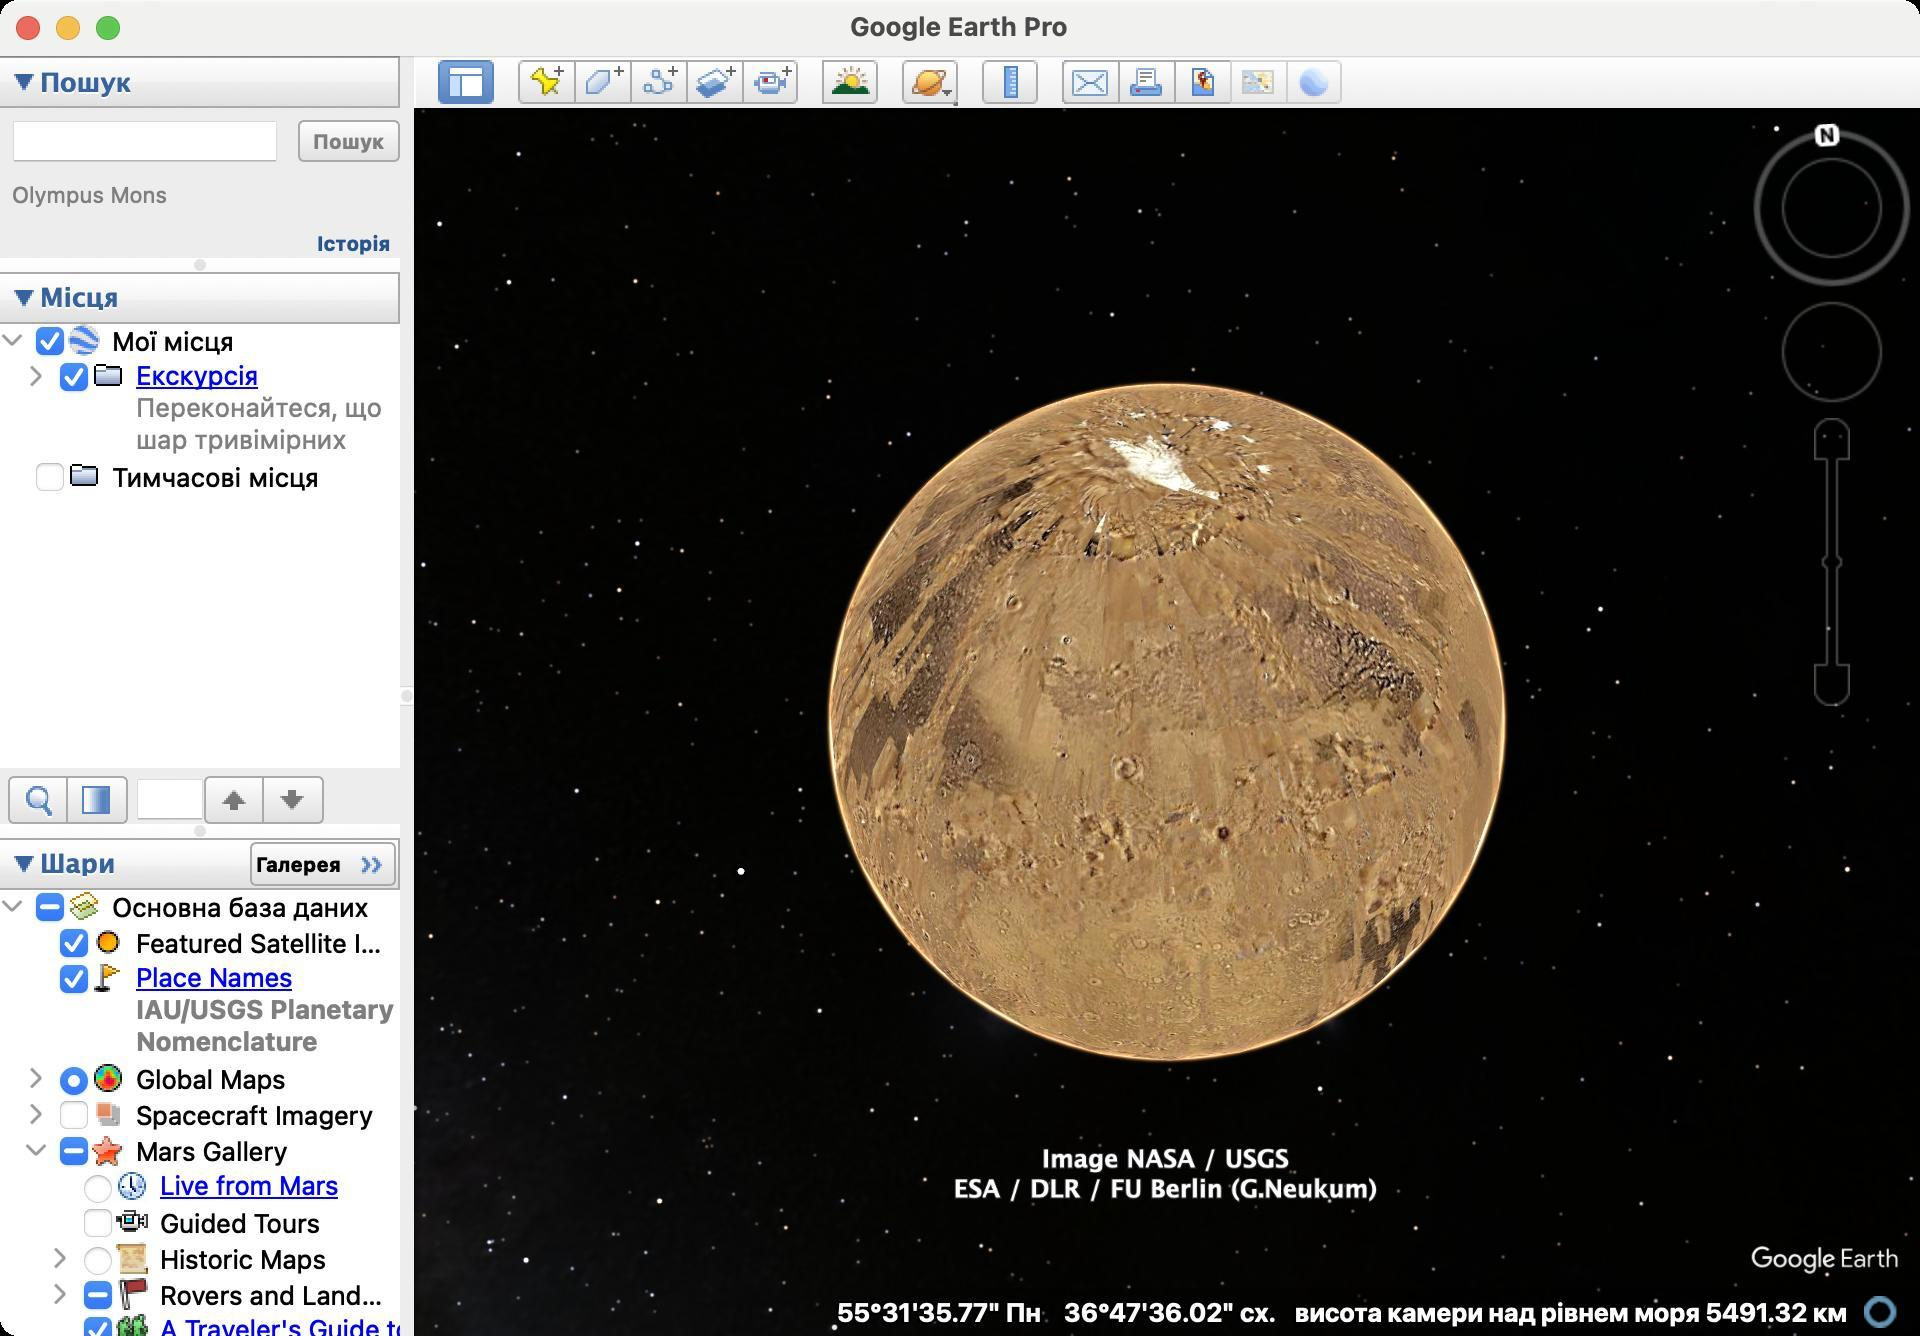
Accessibility tree:
{"name": "Google_Earth_Pro", "role": "AXWindow", "description": null, "role_description": "звичайне вікно", "value": null, "position": "205.00;119.00", "size": "960;668", "children": [{"name": "", "role": "AXSplitGroup", "description": "", "role_description": "група розділених областей", "value": null, "position": "0.00;28.00", "size": "960;640", "children": [{"name": "", "role": "AXGroup", "description": "", "role_description": "група", "value": null, "position": "207.00;28.00", "size": "753;640", "children": [{"name": "", "role": "AXSplitGroup", "description": "", "role_description": "група розділених областей", "value": null, "position": "207.00;28.00", "size": "753;26", "children": [{"name": "", "role": "AXCheckBox", "description": "Приховати бокову панель", "role_description": "галочка", "value": 1, "position": "219.00;30.00", "size": "28;22", "children": []}, {"name": "", "role": "AXButton", "description": "Додати мітку", "role_description": "кнопка", "value": null, "position": "259.00;30.00", "size": "28;22", "children": []}, {"name": "", "role": "AXButton", "description": "Додати багатокутник", "role_description": "кнопка", "value": null, "position": "287.00;30.00", "size": "28;22", "children": []}, {"name": "", "role": "AXButton", "description": "Додати шлях", "role_description": "кнопка", "value": null, "position": "315.00;30.00", "size": "28;22", "children": []}, {"name": "", "role": "AXButton", "description": "Додати накладання зображення", "role_description": "кнопка", "value": null, "position": "343.00;30.00", "size": "28;22", "children": []}, {"name": "", "role": "AXCheckBox", "description": "Запис подорожі", "role_description": "галочка", "value": 0, "position": "371.00;30.00", "size": "28;22", "children": []}, {"name": "", "role": "AXCheckBox", "description": "Показати, як падає сонячне світло на ландшафт. Скористайтеся повзунком часу, щоб вибрати пору дня.", "role_description": "галочка", "value": 0, "position": "411.00;30.00", "size": "28;22", "children": []}, {"name": "", "role": "AXMenuButton", "description": "Переключає режими перегляду \"Земля, \"Небо\" та інших планет.", "role_description": "кнопка меню", "value": null, "position": "451.00;29.00", "size": "28;24", "children": []}, {"name": "", "role": "AXCheckBox", "description": "Показати лінійку", "role_description": "галочка", "value": 0, "position": "491.00;30.00", "size": "28;22", "children": []}, {"name": "", "role": "AXButton", "description": "Електронна пошта", "role_description": "кнопка", "value": null, "position": "531.00;30.00", "size": "28;22", "children": []}, {"name": "", "role": "AXCheckBox", "description": "Друк", "role_description": "галочка", "value": 0, "position": "559.00;30.00", "size": "28;22", "children": []}, {"name": "", "role": "AXCheckBox", "description": "Зберегти зображення", "role_description": "галочка", "value": 0, "position": "587.00;30.00", "size": "28;22", "children": []}, {"name": "", "role": "AXButton", "description": "Переглянути в Картах Google", "role_description": "кнопка", "value": null, "position": "615.00;30.00", "size": "28;22", "children": []}, {"name": "", "role": "AXButton", "description": "Переглянути через Google Планета Земля в Інтернеті", "role_description": "кнопка", "value": null, "position": "643.00;30.00", "size": "28;22", "children": []}]}]}, {"name": "", "role": "AXSplitGroup", "description": "", "role_description": "група розділених областей", "value": null, "position": "0.00;28.00", "size": "200;640", "children": [{"name": "Галерея", "role": "AXButton", "description": "Накладання з корисною інформацією, такою як погодні дані, фотографії та схеми руху громадського транспорту, створені компанією Google та іншими авторами.", "role_description": "кнопка", "value": null, "position": "125.00;421.00", "size": "73;22", "children": []}, {"name": "Шари", "role": "AXCheckBox", "description": "Визначні місця та інші функції", "role_description": "галочка", "value": 1, "position": "0.00;419.00", "size": "125;26", "children": []}, {"name": "", "role": "AXGroup", "description": "", "role_description": "група", "value": null, "position": "0.00;445.00", "size": "200;223", "children": [{"name": "Основна_база_даних", "role": "AXGroup", "description": "", "role_description": "група", "value": null, "position": "12.00;445.00", "size": "188;18", "children": []}, {"name": "Featured_Satellite_Images", "role": "AXGroup", "description": "", "role_description": "група", "value": null, "position": "24.00;463.00", "size": "176;18", "children": []}, {"name": "​", "role": "AXGroup", "description": "", "role_description": "група", "value": null, "position": "24.00;481.00", "size": "176;50", "children": []}, {"name": "Global_Maps", "role": "AXGroup", "description": "", "role_description": "група", "value": null, "position": "24.00;531.00", "size": "176;18", "children": []}, {"name": "Spacecraft_Imagery", "role": "AXGroup", "description": "", "role_description": "група", "value": null, "position": "24.00;549.00", "size": "176;18", "children": []}, {"name": "Mars_Gallery", "role": "AXGroup", "description": "", "role_description": "група", "value": null, "position": "24.00;567.00", "size": "176;18", "children": []}, {"name": "​", "role": "AXGroup", "description": "", "role_description": "група", "value": null, "position": "36.00;585.00", "size": "164;18", "children": []}, {"name": "Guided_Tours", "role": "AXGroup", "description": "", "role_description": "група", "value": null, "position": "36.00;603.00", "size": "164;18", "children": []}, {"name": "Historic_Maps", "role": "AXGroup", "description": "", "role_description": "група", "value": null, "position": "36.00;621.00", "size": "164;18", "children": []}, {"name": "Rovers_and_Landers", "role": "AXGroup", "description": "", "role_description": "група", "value": null, "position": "36.00;639.00", "size": "164;18", "children": []}, {"name": "​", "role": "AXGroup", "description": "", "role_description": "група", "value": null, "position": "36.00;657.00", "size": "164;18", "children": []}]}, {"name": "Місця", "role": "AXCheckBox", "description": "Збережені місця (Уподобання)  Натисніть, щоб розгорнути або згорнути.", "role_description": "галочка", "value": 1, "position": "0.00;136.00", "size": "200;26", "children": []}, {"name": "", "role": "AXGroup", "description": "", "role_description": "група", "value": null, "position": "0.00;162.00", "size": "200;222", "children": [{"name": "Мої_місця", "role": "AXGroup", "description": "", "role_description": "група", "value": null, "position": "12.00;162.00", "size": "188;18", "children": []}, {"name": "​", "role": "AXGroup", "description": "", "role_description": "група", "value": null, "position": "24.00;180.00", "size": "176;50", "children": []}, {"name": "Тимчасові_місця", "role": "AXGroup", "description": "", "role_description": "група", "value": null, "position": "12.00;230.00", "size": "188;18", "children": []}]}, {"name": "", "role": "AXButton", "description": "Знайти в \"Моїх місцях\"", "role_description": "кнопка", "value": null, "position": "4.00;388.00", "size": "30;24", "children": []}, {"name": "", "role": "AXButton", "description": "Налаштувати прозорість", "role_description": "кнопка", "value": null, "position": "34.00;388.00", "size": "30;24", "children": []}, {"name": "", "role": "AXGroup", "description": "", "role_description": "група", "value": null, "position": "68.00;388.00", "size": "94;24", "children": [{"name": "", "role": "AXTextField", "description": "", "role_description": "текстове поле", "value": "", "position": "68.00;389.00", "size": "34;21", "children": []}, {"name": "", "role": "AXButton", "description": "Знайти попереднє", "role_description": "кнопка", "value": null, "position": "102.00;388.00", "size": "30;24", "children": []}, {"name": "", "role": "AXButton", "description": "Знайти наступне", "role_description": "кнопка", "value": null, "position": "132.00;388.00", "size": "30;24", "children": []}]}, {"name": "Пошук", "role": "AXCheckBox", "description": "", "role_description": "галочка", "value": 1, "position": "0.00;28.00", "size": "200;26", "children": []}, {"name": "", "role": "AXTextField", "description": "", "role_description": "текстове поле", "value": "", "position": "6.00;60.00", "size": "133;21", "children": []}, {"name": "Пошук", "role": "AXButton", "description": "Шукати на карті текст, введений у вікно пошуку", "role_description": "кнопка", "value": null, "position": "149.00;60.00", "size": "51;21", "children": []}, {"name": "Olympus_Mons", "role": "AXStaticText", "description": "", "role_description": "текст", "value": null, "position": "6.00;91.00", "size": "194;13", "children": []}, {"name": "Історія", "role": "AXButton", "description": "Показати список останніх пошукових запитів", "role_description": "кнопка", "value": null, "position": "154.00;114.00", "size": "46;15", "children": []}, {"name": "", "role": "AXGrowArea", "description": "", "role_description": "область розширення", "value": null, "position": "0.00;129.00", "size": "200;7", "children": []}, {"name": "", "role": "AXGrowArea", "description": "", "role_description": "область розширення", "value": null, "position": "0.00;412.00", "size": "200;7", "children": []}]}, {"name": "", "role": "AXGrowArea", "description": "", "role_description": "область розширення", "value": null, "position": "200.00;28.00", "size": "7;640", "children": []}]}, {"name": null, "role": "AXButton", "description": null, "role_description": "кнопка закривання", "value": null, "position": "7.00;6.00", "size": "14;16", "children": []}, {"name": null, "role": "AXButton", "description": null, "role_description": "кнопка повноекранного режиму", "value": null, "position": "47.00;6.00", "size": "14;16", "children": [{"name": null, "role": "AXGroup", "description": null, "role_description": "група", "value": null, "position": "47.00;6.00", "size": "14;16", "children": [{"name": null, "role": "AXGroup", "description": null, "role_description": "група", "value": null, "position": "47.00;6.00", "size": "14;16", "children": []}]}]}, {"name": null, "role": "AXButton", "description": null, "role_description": "кнопка згортання", "value": null, "position": "27.00;6.00", "size": "14;16", "children": []}, {"name": null, "role": "AXStaticText", "description": null, "role_description": "текст", "value": "Google Earth Pro", "position": "423.00;5.00", "size": "113;16", "children": []}]}